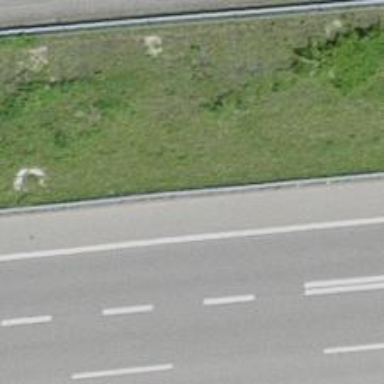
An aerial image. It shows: Guard rail as barrier.